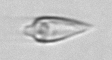
Label: Oxytoxum